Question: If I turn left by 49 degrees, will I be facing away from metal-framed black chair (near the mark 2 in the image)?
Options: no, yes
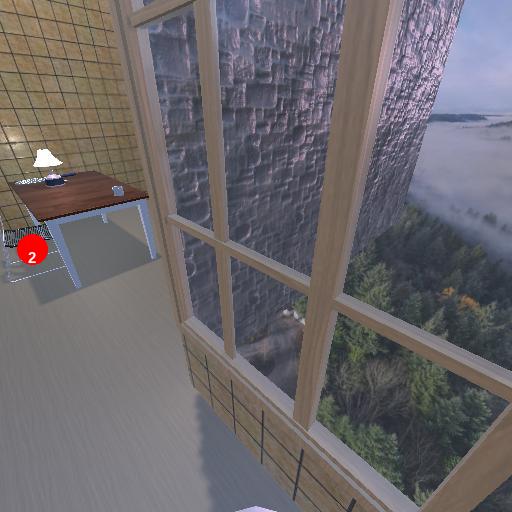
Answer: no